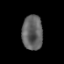
Tissue: prostate
Cell type: T cells
Senescence score: 0.3231
Nuclear area (px): 695
Mean DAPI intensity: 99.642